Question: Starting From B5, C5, D5, .... I have an excel file which looks like below:

Please be advised that I have some titles and heading text on first 3 rows so I need to have Macro to set type of each columns from row 5 to end based on the title of the rows( titles are just for mentioning the required type) can you please let me know how I can do this in Excel VBA?
Thanks
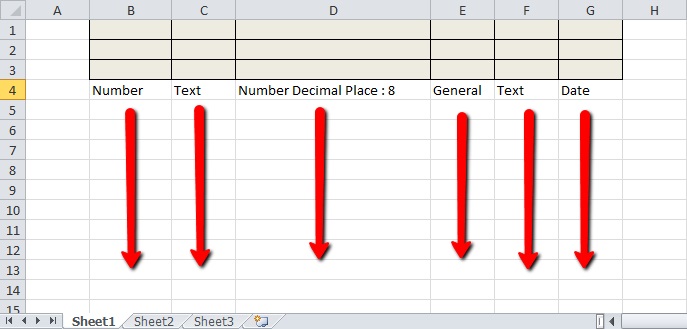
Answer: Is this what you are trying? I am showing an example for 'Column B'. Do it for the rest.
:
1. Find Last Row in a Column. See THIS
2. Construct your range
3. Format the range as required.
:
'''
Private Sub Sample()
Dim ws As Worksheet
Dim LastRow As Long, Header As Long
Header = 5 '<~~ Start row for formatting
Set ws = ThisWorkbook.Sheets("Sheet1")
With ws
LastRow = .Range("B" & .Rows.Count).End(xlUp).Row
With .Range("B" & Header & ":B" & LastRow)
'
'~~> Change format here
'
'~~> Number with 5 decimal places.
.NumberFormat = "0.00000"
End With
End With
End Sub
'''
> Thanks but this just formatting the B5 cell, can you please let me know how i can do the rest of rows from 5 to like 1000 - Behseini 11 secs ago
Oh so if there are no values after row 5 and you want to hardcode the last row then use this code
'''
Private Sub Sample()
Dim ws As Worksheet
Dim LastRow As Long, Header As Long
Header = 5 '<~~ Start row for formatting
LastRow = 1000 '<~~ Last Row
Set ws = ThisWorkbook.Sheets("Sheet1")
With ws
With .Range("B" & Header & ":B" & LastRow)
'
'~~> Change format here
'
'~~> Number with 5 decimal places.
.NumberFormat = "0.00000"
End With
End With
End Sub
'''